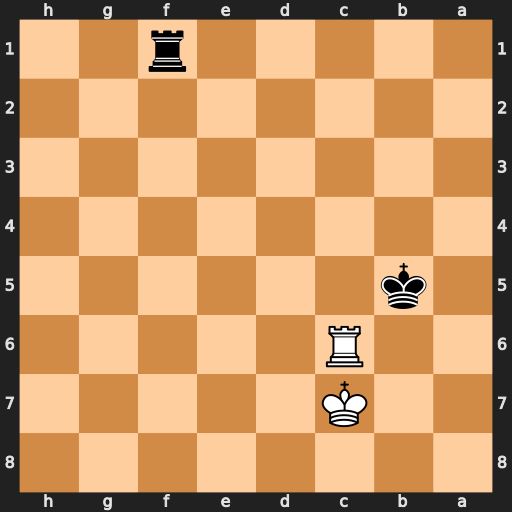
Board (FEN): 8/2K5/2R5/1k6/8/8/8/5r2
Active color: b
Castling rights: -
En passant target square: -
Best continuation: Rf7+ Kd6 Rf6+ Ke5 Rxc6